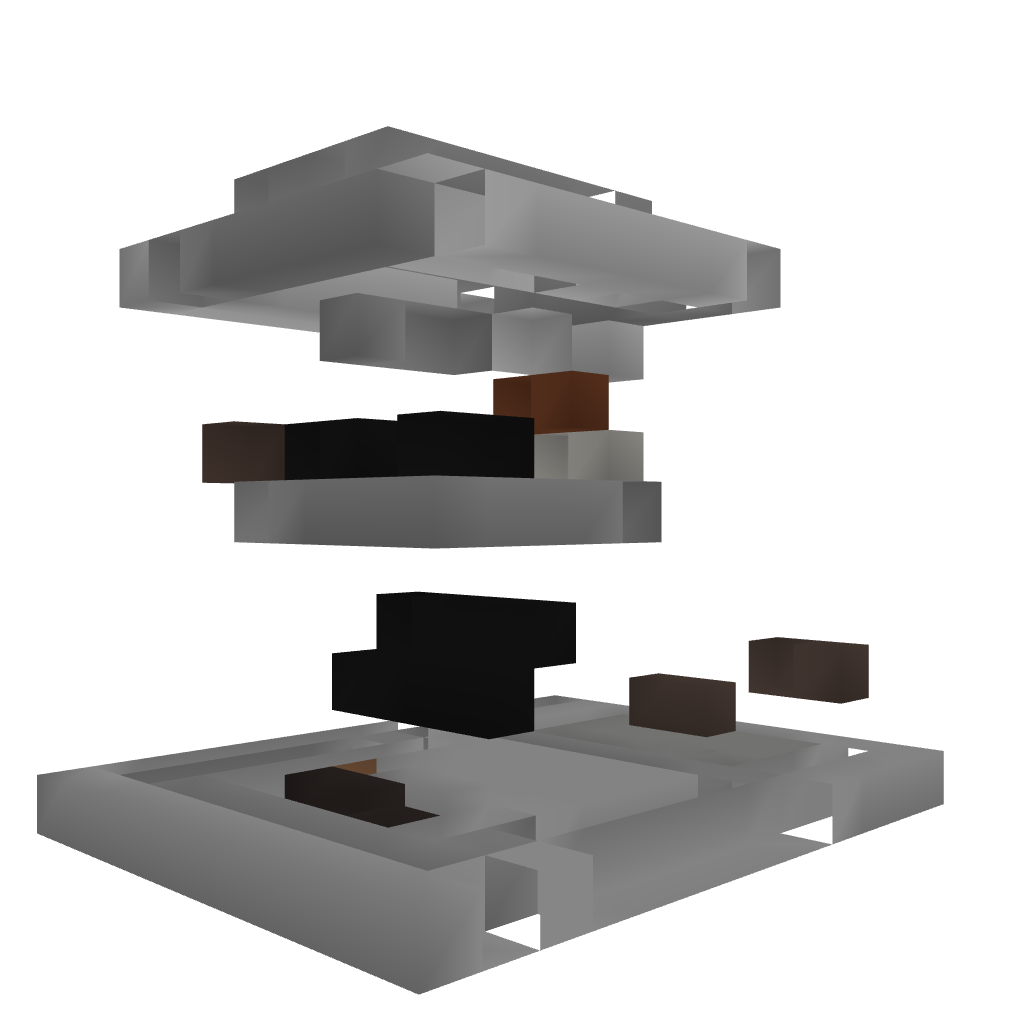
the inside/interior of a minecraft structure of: Skin - Chicken Factory